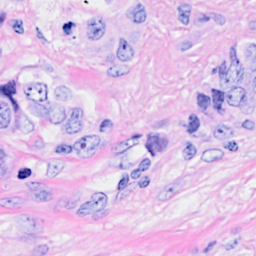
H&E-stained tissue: Breast